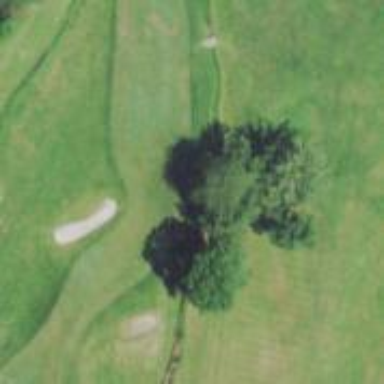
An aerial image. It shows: Golf fairway surrounded by grass.